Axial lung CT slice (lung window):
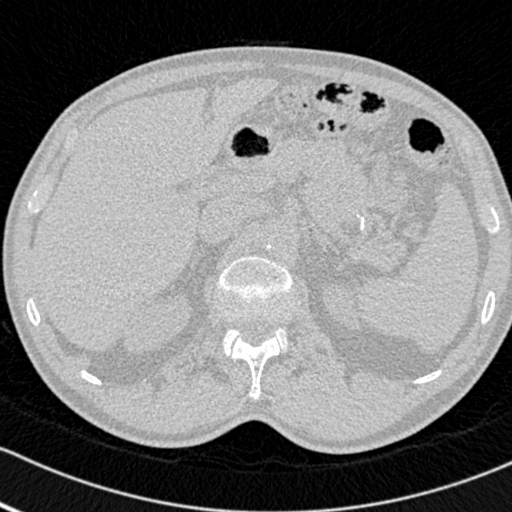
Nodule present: no